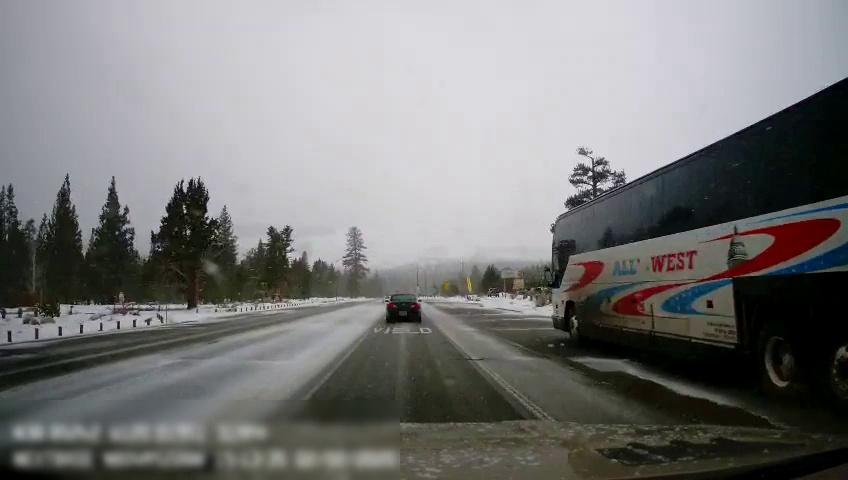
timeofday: Day
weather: Snowy
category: Drivable Space
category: Vehicles | Car
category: Vehicles | Bus
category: Vehicles | Truck
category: Lanes | Current Lane
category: Lanes | Alternate Lane
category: Traffic | Signs